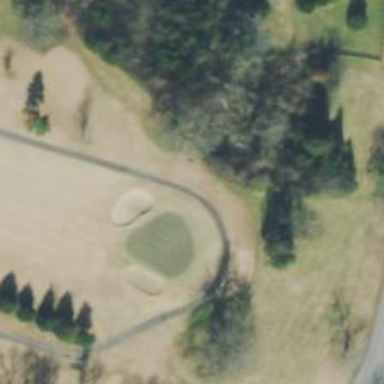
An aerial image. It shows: Path for both roads and golfers.